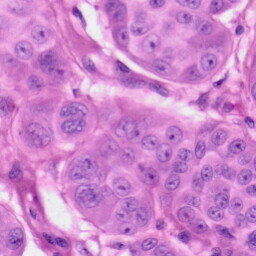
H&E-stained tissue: Skin